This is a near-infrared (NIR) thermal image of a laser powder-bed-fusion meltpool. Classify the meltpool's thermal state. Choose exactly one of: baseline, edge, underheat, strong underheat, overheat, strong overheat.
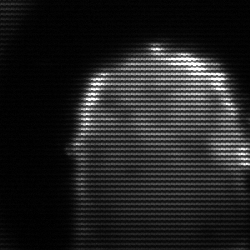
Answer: baseline